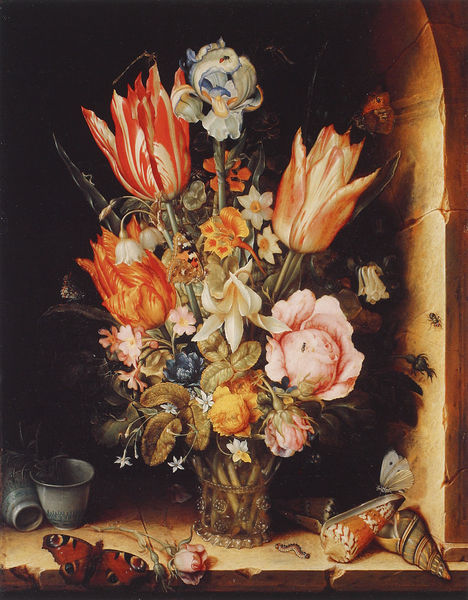
Titel: Blumenvase in einer Steinnische
Künstler: Christoffel van den Berghe
Institution: Philadelphia, Museum of Art
Schlagwörter: blau, gemälde, grün, blumen, braun, glas, licht, rose, rosen, rot, rosa, stilleben, vase, tulpen, tasse, fliege, frühling, blumentöpfe, tulpe, becher, nische, gross, insekten, schmetterling, iris, muschel, muscheln, schmetterlinge, käfer, narzisse, schnecken, raupe, falter, spinnen, wurm, riesig, narzissen, pfauenauge, trinkbecher, kohlweissling, schneckenhäuser, tagpfauenauge, tigertulpen, nuppen